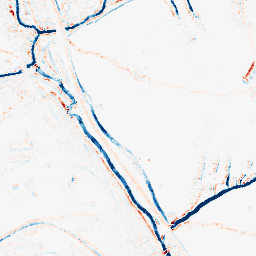
Category: morphological
Decomposition family: morphological_square
Decomposition parameters: operation: average
size: 5
Upsampling method: lanczos
Upsampling parameters: scale: 8
Upsampling scale: 8